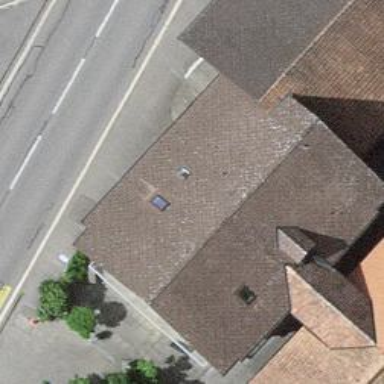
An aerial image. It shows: Restaurant.